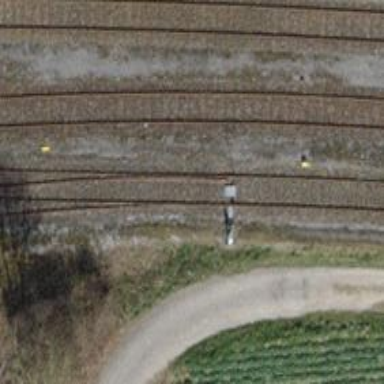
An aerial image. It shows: Railway yard with one track.